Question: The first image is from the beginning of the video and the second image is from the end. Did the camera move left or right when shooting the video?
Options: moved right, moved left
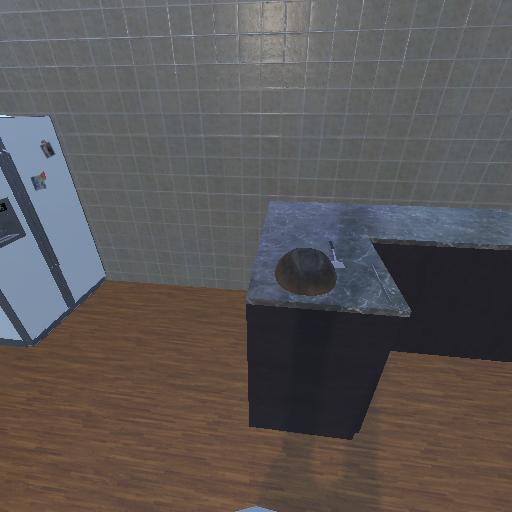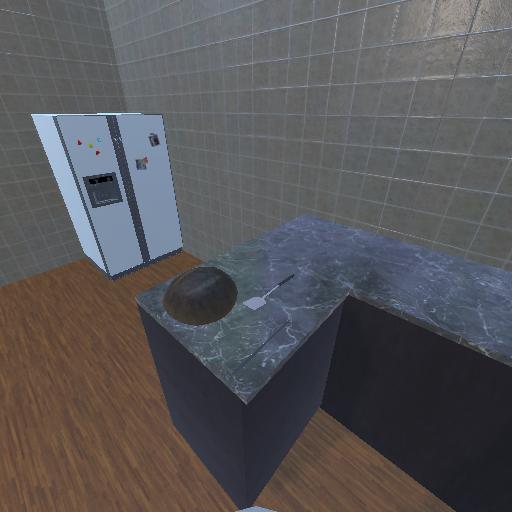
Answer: moved right